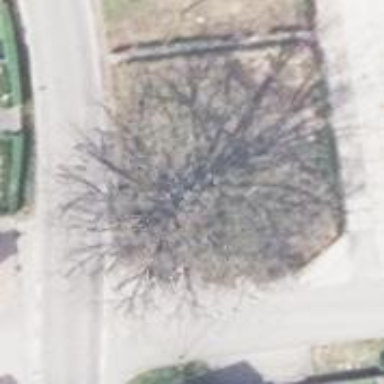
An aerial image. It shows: Natural monument tree with broadleaved deciduous leaves.